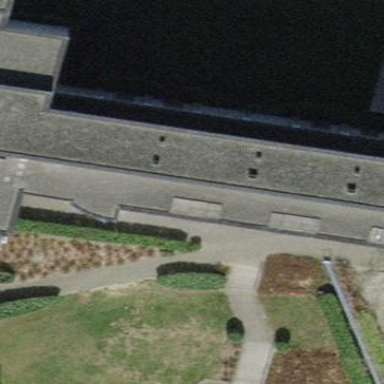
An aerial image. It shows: Flat-roofed apartment building.